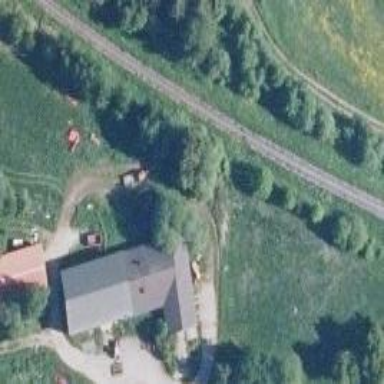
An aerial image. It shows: Disused railway with continuous rails.